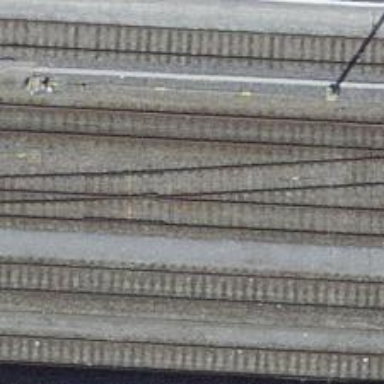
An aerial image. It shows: Railway siding with one electrified track and contact line for powering the train.